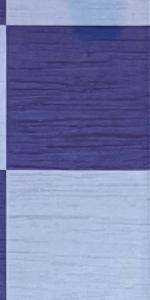
Label: Empty